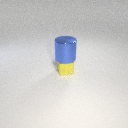
small yellow metal cube below large blue metal cylinder